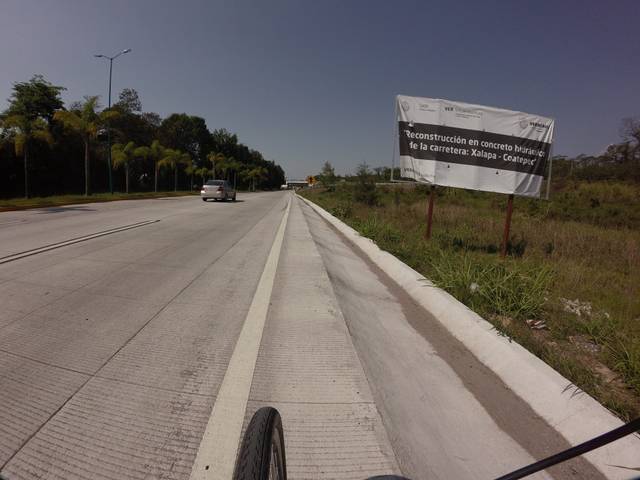
Region: Mexico
Coordinates: 19.486, -96.94